Question: What is the reading of this measurement?
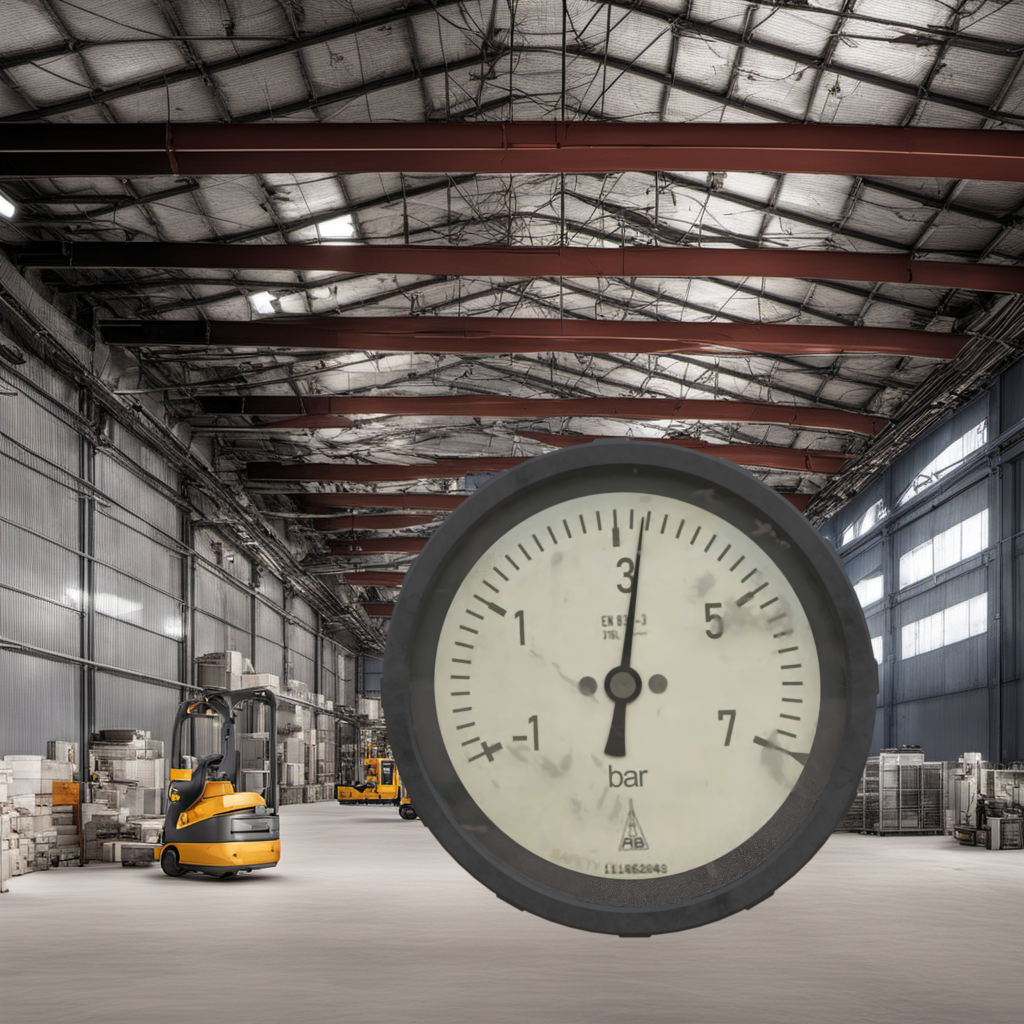
Answer: The result is 3.33
Question: What is the reading range of the measurement in the image?
Answer: The range is from -1 to 7
Question: What is the minimum and maximum reading range of this measurement?
Answer: The minimum value is -1 and the maximum value is 7